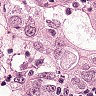
Metastatic tissue present: yes